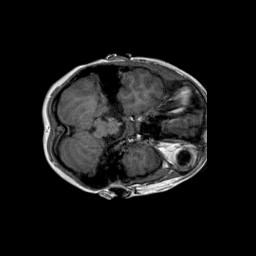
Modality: T1w
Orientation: coronal
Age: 10
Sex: male
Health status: ill